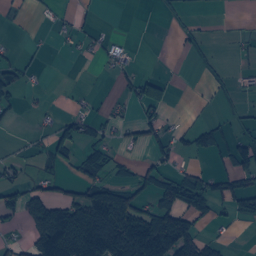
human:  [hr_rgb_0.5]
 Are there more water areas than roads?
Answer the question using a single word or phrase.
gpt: no

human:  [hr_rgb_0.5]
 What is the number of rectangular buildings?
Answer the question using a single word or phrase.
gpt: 194

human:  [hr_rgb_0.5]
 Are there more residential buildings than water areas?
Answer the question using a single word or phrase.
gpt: yes

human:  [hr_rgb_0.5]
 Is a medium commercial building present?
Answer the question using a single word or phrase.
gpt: no

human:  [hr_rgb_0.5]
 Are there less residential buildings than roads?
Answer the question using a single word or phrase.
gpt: no

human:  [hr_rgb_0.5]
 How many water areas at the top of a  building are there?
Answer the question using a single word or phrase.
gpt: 10

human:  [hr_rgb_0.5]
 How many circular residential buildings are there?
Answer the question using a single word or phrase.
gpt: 3

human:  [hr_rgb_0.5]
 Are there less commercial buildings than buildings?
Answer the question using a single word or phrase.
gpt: yes

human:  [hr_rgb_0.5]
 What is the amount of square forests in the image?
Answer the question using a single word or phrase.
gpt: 0

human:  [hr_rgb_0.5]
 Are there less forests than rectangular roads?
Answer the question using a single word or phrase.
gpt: no

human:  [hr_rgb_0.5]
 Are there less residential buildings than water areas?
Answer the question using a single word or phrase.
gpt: no

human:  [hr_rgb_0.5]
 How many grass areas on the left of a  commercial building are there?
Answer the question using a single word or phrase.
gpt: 0

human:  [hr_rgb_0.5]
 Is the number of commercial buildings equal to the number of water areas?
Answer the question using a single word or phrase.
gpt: no

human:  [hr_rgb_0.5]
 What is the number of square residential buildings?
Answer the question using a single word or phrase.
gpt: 3

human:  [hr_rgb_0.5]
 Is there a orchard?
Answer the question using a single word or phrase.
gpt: yes

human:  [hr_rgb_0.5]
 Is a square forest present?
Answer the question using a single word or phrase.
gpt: no

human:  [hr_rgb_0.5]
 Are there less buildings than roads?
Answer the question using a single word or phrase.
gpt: no

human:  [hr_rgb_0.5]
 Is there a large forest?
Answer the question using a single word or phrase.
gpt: yes

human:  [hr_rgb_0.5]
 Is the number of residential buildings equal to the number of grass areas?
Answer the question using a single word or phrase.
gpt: no

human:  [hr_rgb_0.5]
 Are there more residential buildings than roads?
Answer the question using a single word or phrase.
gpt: yes

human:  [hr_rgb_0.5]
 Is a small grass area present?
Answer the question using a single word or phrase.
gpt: yes

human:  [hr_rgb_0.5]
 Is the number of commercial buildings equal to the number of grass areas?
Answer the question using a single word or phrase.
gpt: no

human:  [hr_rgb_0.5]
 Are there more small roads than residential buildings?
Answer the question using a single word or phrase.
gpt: no

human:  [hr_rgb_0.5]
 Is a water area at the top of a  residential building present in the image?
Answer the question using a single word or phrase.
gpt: yes

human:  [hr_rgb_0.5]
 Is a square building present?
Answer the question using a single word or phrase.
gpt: yes

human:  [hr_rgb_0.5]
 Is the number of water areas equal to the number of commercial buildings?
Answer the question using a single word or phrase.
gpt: no

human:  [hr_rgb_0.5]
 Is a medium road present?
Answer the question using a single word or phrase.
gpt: yes

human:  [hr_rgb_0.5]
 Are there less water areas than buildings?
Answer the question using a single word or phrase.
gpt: yes

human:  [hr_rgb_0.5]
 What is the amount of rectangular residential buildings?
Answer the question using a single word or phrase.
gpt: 193

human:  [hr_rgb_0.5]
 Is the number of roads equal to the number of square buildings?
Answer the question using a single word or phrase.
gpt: no

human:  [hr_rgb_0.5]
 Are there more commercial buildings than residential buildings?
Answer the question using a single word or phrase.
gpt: no

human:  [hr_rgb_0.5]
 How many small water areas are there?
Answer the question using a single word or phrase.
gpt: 7

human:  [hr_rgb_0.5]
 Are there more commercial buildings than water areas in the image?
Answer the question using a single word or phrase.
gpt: no

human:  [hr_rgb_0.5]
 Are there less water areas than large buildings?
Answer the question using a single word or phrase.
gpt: no

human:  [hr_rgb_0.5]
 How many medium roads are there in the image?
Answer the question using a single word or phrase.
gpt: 0

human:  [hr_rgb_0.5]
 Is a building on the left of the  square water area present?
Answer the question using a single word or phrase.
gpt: yes